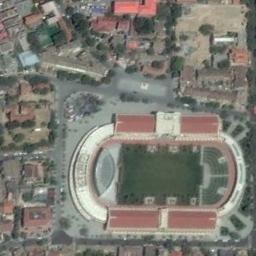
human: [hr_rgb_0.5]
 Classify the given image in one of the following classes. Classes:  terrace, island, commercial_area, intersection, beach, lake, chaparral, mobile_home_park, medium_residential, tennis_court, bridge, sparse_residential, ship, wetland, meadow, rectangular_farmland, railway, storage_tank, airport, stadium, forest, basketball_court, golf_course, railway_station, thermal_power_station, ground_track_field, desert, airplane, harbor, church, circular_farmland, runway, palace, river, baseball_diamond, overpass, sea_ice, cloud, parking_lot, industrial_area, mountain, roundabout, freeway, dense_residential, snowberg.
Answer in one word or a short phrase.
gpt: stadium